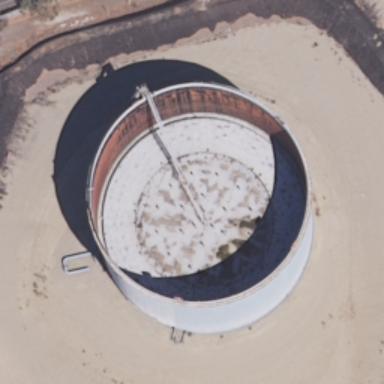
There is a white reservoir on the beach .